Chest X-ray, AP view. Patient: 60 years old, sex M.
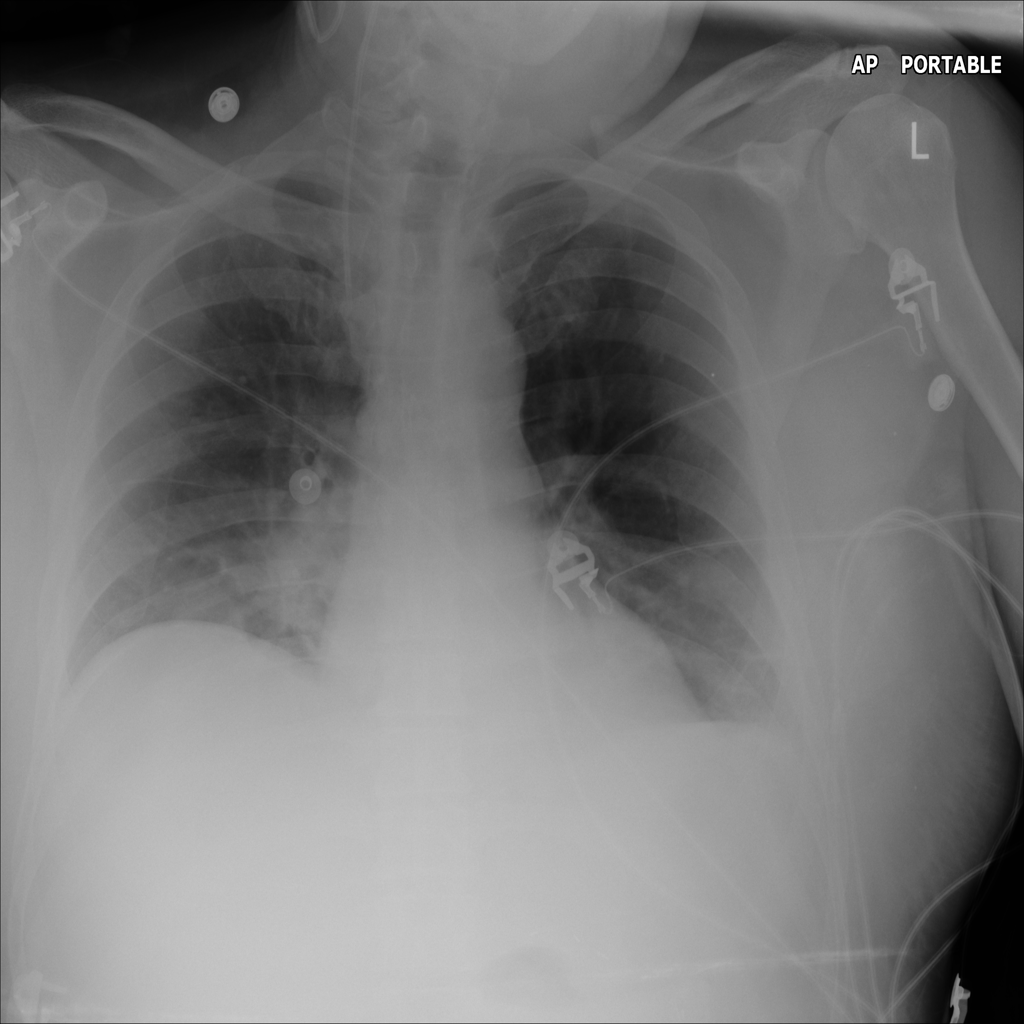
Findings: No Finding